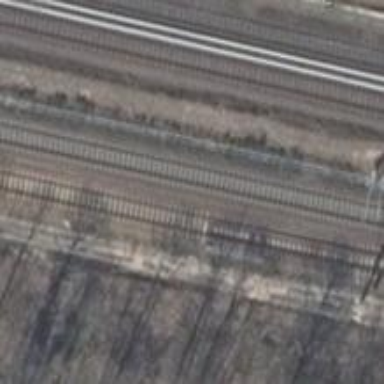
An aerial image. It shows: Railway switch with the turnout side on the left.